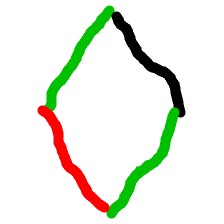
Shape: rhombus